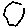
Label: hexagon